Question: I have a SQL Server database and it contains a table to record a employee salary.
It has 3 columns declared as foreign keys, and reference to the 'employee' table's column, 'employee_id':
- - -
But is it best practice to make it all as FK, or do I only need 'employee_id'?
Because in my application, 'submitted_by' and 'confirmed_by' will be selected by a drop down list and assume it exist on employee table.
Thanks you for advice.

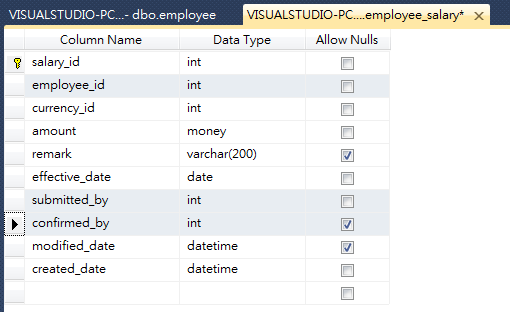
Answer: Yes, since all users of your system are also 'Employees' modelled by your system, if you wish to have <URL>, in which case RI will only be enforced at the later time when the field is actually populated.
You should name each of the foreign keys appropriately by expressing the role in the foreign key, e.g.
- 'FK_EmployeeSalary_SalariedEmployee'- 'FK_EmployeeSalary_EmployeeSubmittedBy'- 'FK_EmployeeSalary_EmployeeConfirmedBy'
Although the front end may restrict choices via the drop down, referential integrity is still beneficial:
- 'employees'-
There is a (very) minor performance penalty on RI whereby the DB will need to check the existence of the PK in the 'employee' table - in most instances this will be negligible.